Interaction volume radius: 5 \u00c5
Interaction volume height: 10 \u00c5
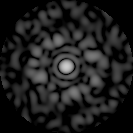
Disorder parameter: 0.8476